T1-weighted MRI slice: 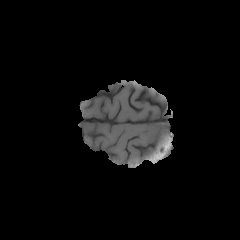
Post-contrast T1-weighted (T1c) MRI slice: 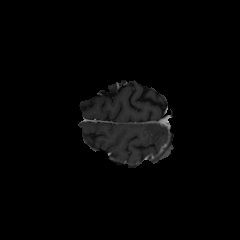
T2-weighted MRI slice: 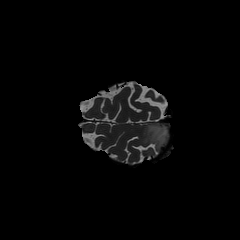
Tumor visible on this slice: yes